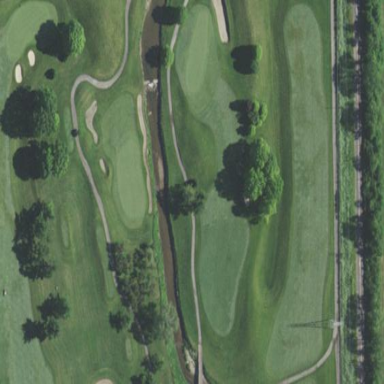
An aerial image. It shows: Area of rough grass used for golf.